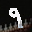
Label: 9